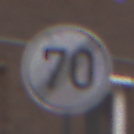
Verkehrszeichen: EndeGeschwindigkeit70
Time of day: MorningAfternoon
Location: Outdoor (Urban)
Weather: Overcast
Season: NotSpecified
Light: Natural